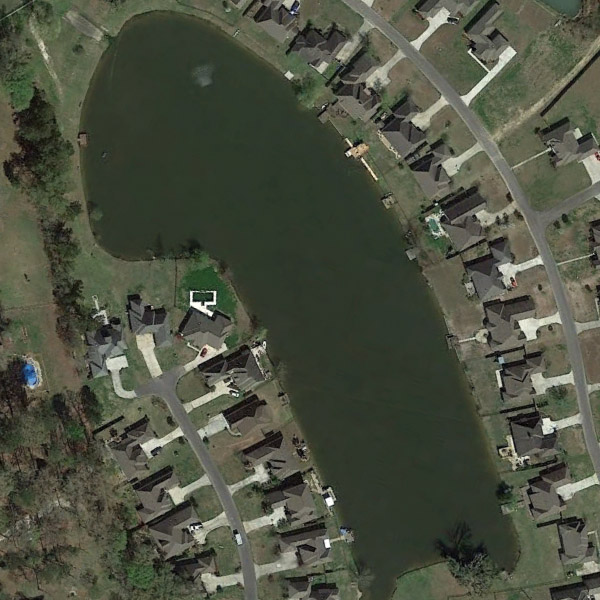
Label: Pond